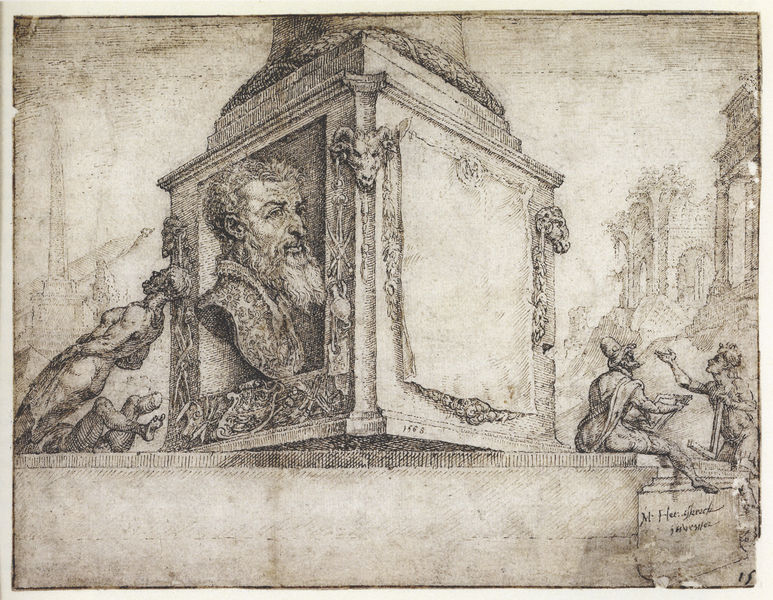
Titel: Selbstbildnis mit römischen Ruinen
Künstler: Maarten van Heemskerck
Standort: Berlin
Institution: Kupferstichkabinett
Schlagwörter: fuß, kopf, mann, nackt, frauen, landschaft, menschen, stadt, braun, frau, grau, hut, männer, nase, profil, reden, schwarz, säule, säulen, weiss, zeichnung, beige, bart, architektur, sockel, stein, tod, gesten, portrait, porträt, signatur, sitzend, girlande, krug, skulptur, statue, relief, schrift, abstrakt, grafik, graphik, krieg, people, old, painting, inschrift, büste, datum, ornamente, maler, picture, stufe, stufen, podest, jahreszahl, kante, ruine, schaf, antike, denkmal, torso, barfuß, druck, schwarz-weiß, stich, portait, seite, selbstbildnis, ruinen, kranz, rom, skulpturen, statuen, sterben, man, obelisk, tempel, basis, kupferstich, bock, stier, stiere, etching, ziegenbock, gestürzt, ziege, schrein, stierkopf, monument, architekten, renaissance, stele, piedestal, study, widder, dutch, skizzenblock, ziegenkopf, shcaf, i, ockel, 18th c., runinen, widerkopf, schapfskopf, überwacher